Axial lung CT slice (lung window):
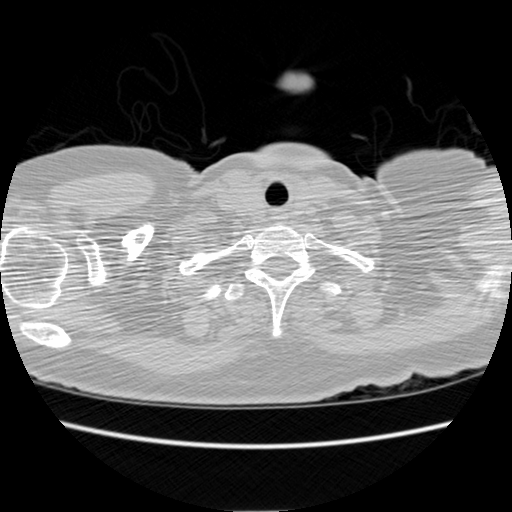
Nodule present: no